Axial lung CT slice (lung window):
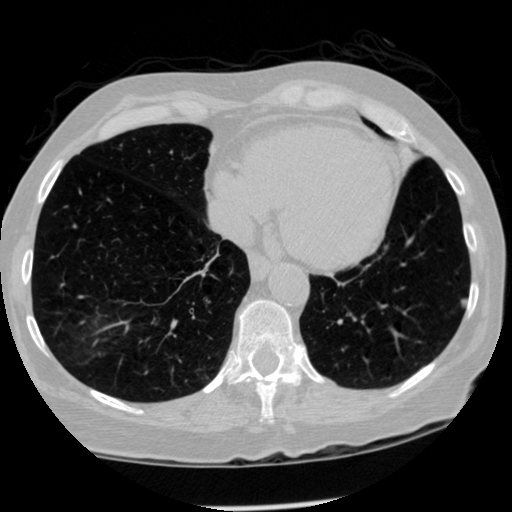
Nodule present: yes
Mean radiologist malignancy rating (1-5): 2.333